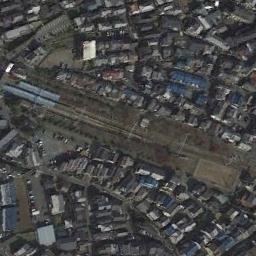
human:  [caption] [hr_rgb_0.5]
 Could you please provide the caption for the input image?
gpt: The railway station is next to some buildings .

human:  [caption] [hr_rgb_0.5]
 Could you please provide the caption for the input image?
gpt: The railway station with some railways is surrounded by a residential area .

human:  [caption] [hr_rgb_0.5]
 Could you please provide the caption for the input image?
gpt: There is a fully equipped railway station in the city .

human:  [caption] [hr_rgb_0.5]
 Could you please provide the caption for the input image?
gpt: Many buildings of different shapes are beside the railway station .

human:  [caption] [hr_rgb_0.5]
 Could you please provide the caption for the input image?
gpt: There are many buildings around the railway station .